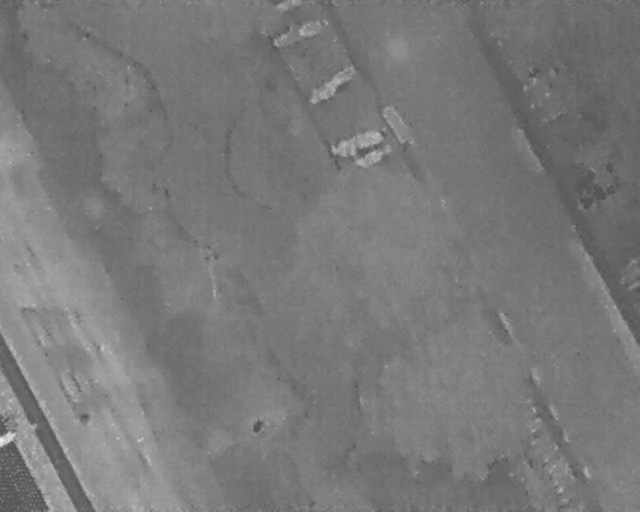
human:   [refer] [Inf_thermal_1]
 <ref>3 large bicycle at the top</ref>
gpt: <box>[[45, 0, 48, 12, 159], [47, 14, 56, 18, 53], [50, 26, 60, 29, 74]]</box>